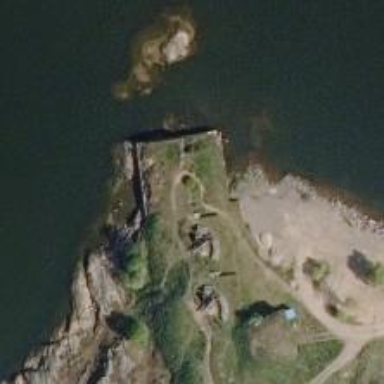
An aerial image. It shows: Military bunker.